Interaction volume radius: 10 \u00c5
Interaction volume height: 10 \u00c5
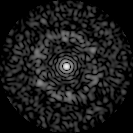
Disorder parameter: 0.8434